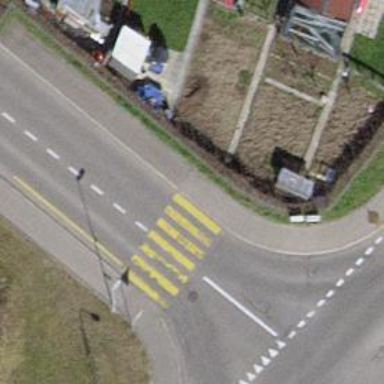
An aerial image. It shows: Marked crossing on asphalt footway.